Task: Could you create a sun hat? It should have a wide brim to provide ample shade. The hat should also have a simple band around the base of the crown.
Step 143:
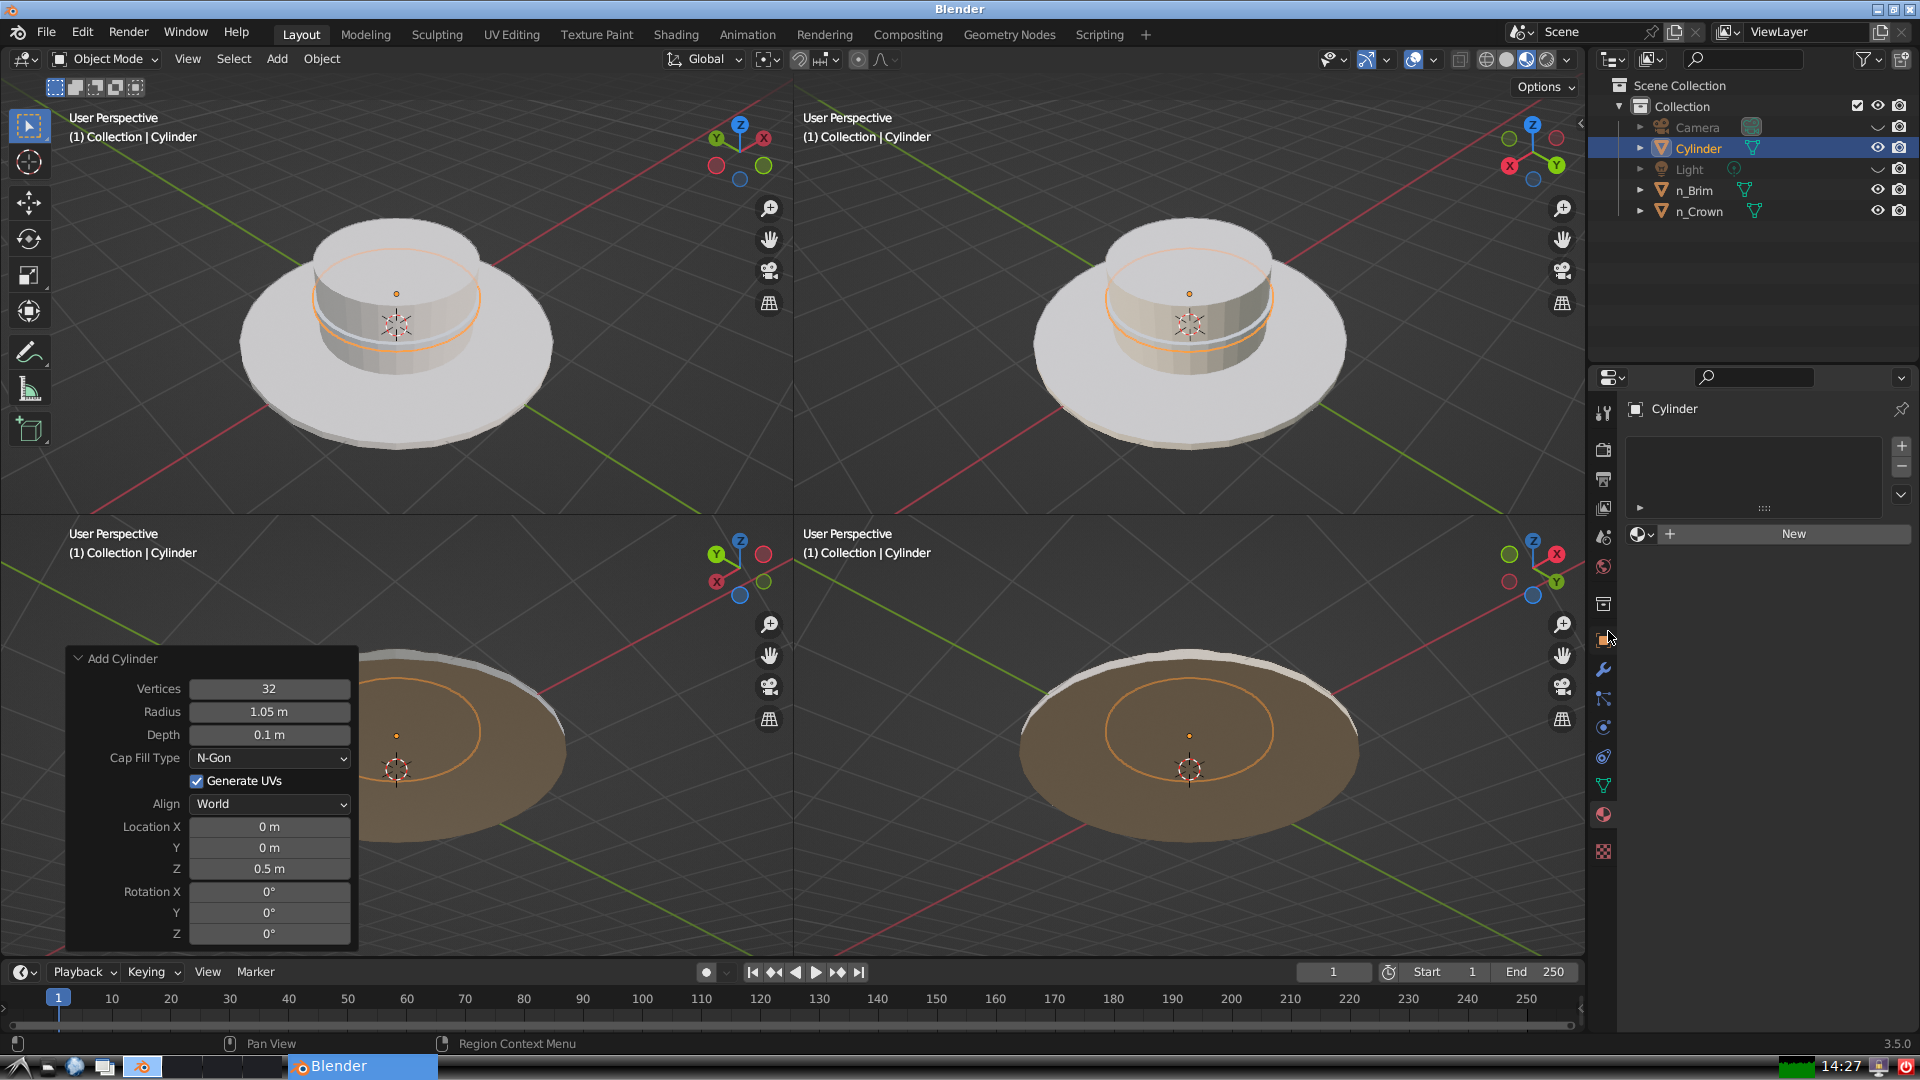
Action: click: no